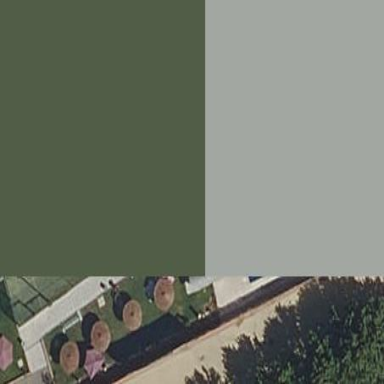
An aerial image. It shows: Swimming pool located in leisure land.